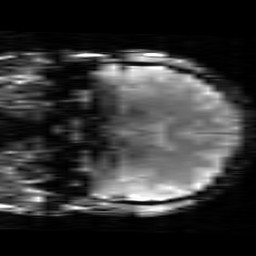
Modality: T2starw
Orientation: coronal
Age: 25
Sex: female
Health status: healthy
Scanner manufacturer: siemens
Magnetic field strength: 3 T
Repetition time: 0.7 s
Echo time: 0.02 s